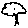
Label: tree